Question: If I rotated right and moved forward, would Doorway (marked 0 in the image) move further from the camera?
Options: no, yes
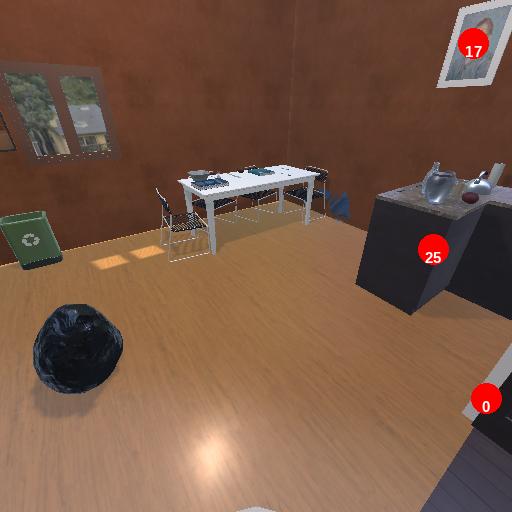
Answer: no